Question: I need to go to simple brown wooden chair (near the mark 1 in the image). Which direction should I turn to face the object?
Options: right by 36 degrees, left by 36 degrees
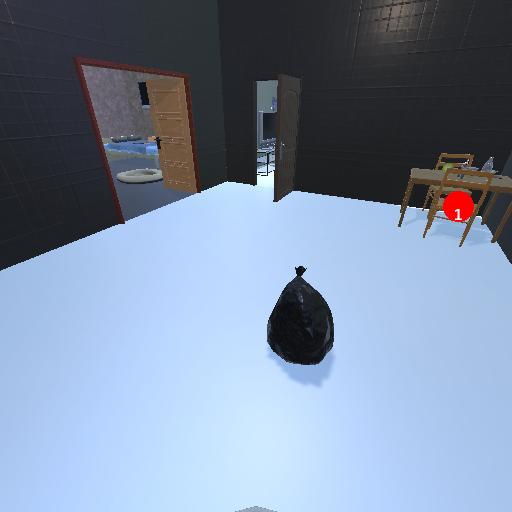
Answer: right by 36 degrees